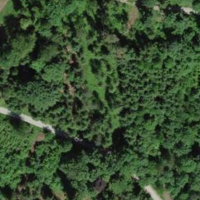
EUNIS habitat code: 53
Species observed at this site:
Milvus milvus
Corvus corone
Regulus regulus
Corylus avellana
Turdus merula